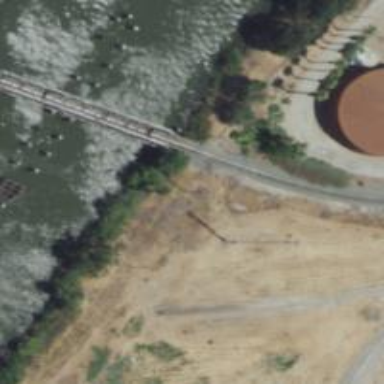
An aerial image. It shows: Railway bridge that is swing bridge.